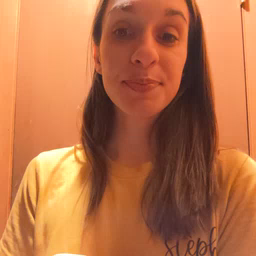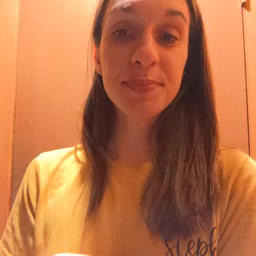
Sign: uncle